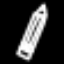
Label: pencil